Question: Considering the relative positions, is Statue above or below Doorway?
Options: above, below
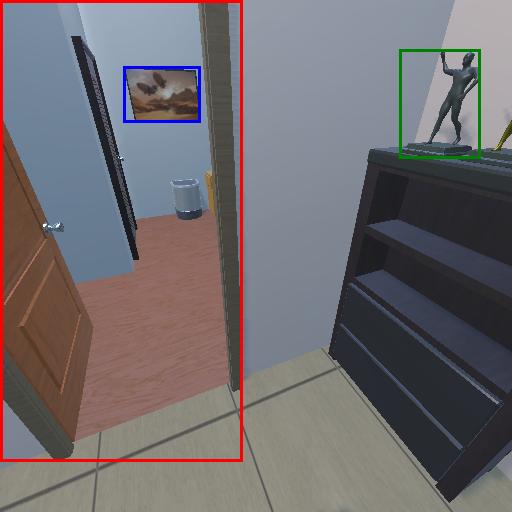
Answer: above